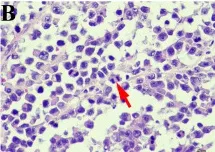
Pathological morphology and immunohistochemical results. (B) Typical mitotic phase can be seen in tumor cells (red arrow) (hematoxylin-eosin, x400).
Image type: pathology (h&e)